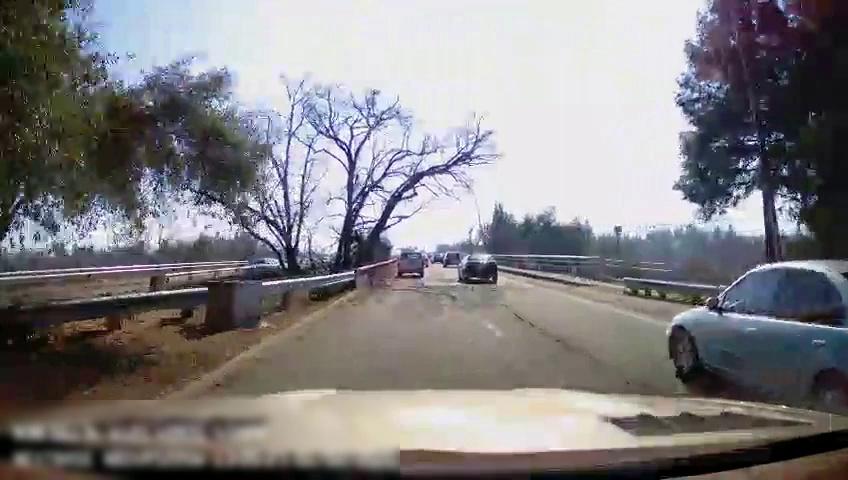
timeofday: Day
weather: Sunny
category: Drivable Space
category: Vehicles | Car
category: Vehicles | Truck
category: Vehicles | Car
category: Vehicles | Car
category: Vehicles | Car
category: Vehicles | SUV
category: Vehicles | Car
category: Lanes | Current Lane
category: Lanes | Alternate Lane